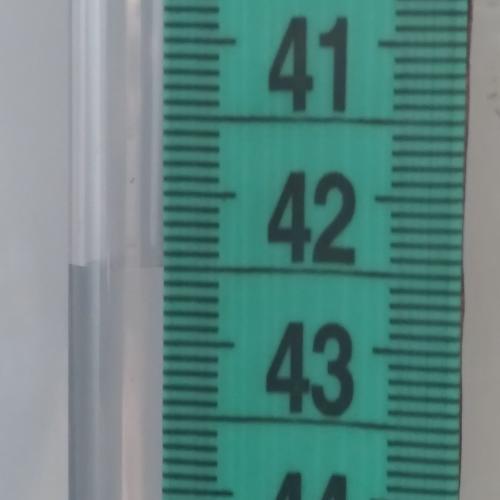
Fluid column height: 42.5 cm